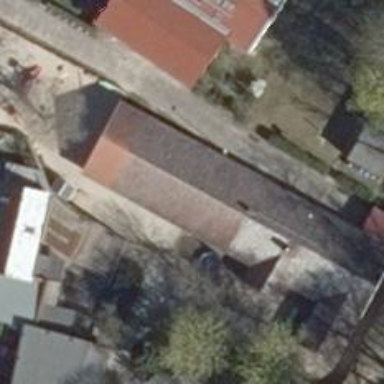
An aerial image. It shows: Kindergarten.